Interaction volume radius: 10 \u00c5
Interaction volume height: 15 \u00c5
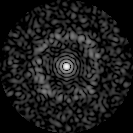
Disorder parameter: 0.8303